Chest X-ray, PA view. Patient: 44 years old, sex F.
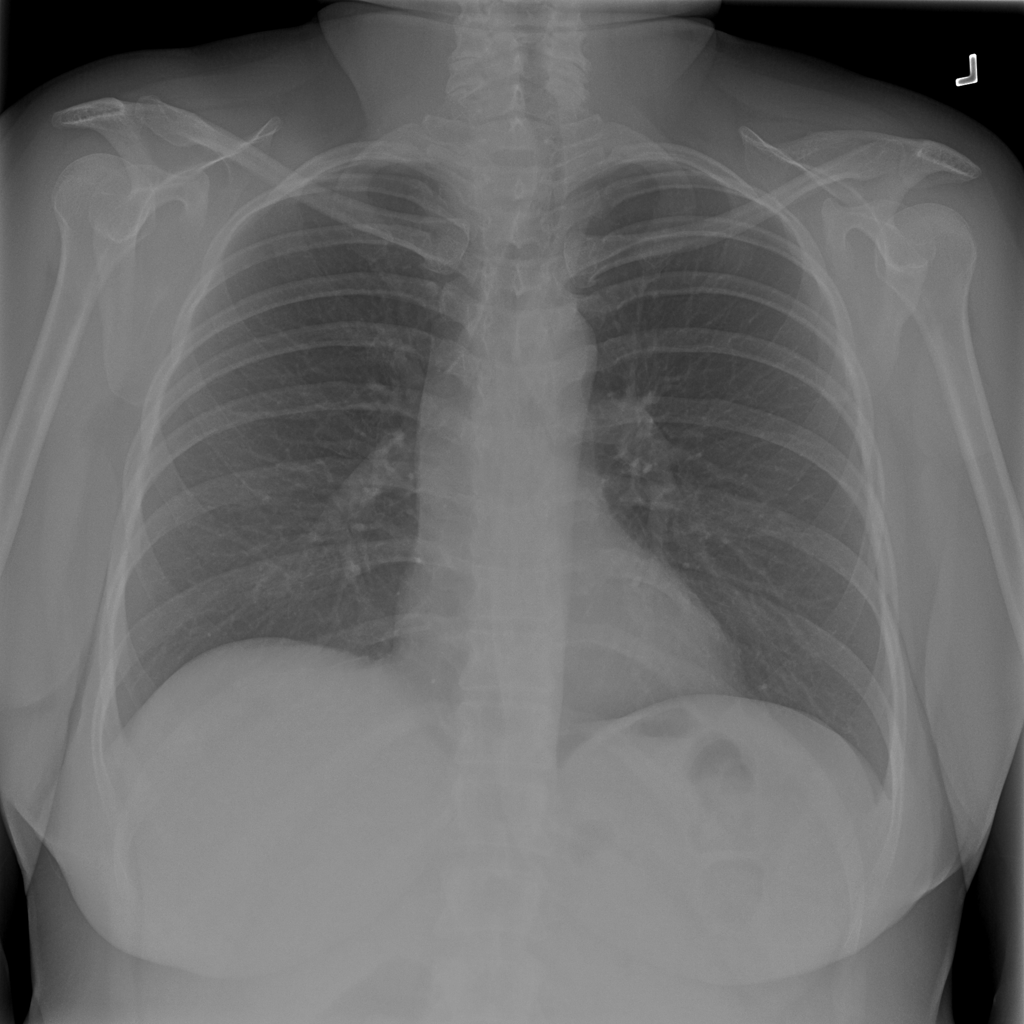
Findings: No Finding